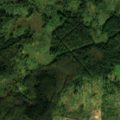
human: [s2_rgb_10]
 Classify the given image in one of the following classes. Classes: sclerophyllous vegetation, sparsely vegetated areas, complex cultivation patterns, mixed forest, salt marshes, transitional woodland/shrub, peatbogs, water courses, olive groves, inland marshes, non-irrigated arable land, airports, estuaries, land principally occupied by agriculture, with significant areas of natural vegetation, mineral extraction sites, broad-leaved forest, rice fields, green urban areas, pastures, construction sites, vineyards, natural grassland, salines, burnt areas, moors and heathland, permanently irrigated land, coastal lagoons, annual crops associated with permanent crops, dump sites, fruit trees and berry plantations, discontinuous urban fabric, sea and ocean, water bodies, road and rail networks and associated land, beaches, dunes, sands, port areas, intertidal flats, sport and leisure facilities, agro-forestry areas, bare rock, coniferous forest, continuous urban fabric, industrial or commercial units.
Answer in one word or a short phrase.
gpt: pastures, land principally occupied by agriculture, with significant areas of natural vegetation, broad-leaved forest, mixed forest, transitional woodland/shrub